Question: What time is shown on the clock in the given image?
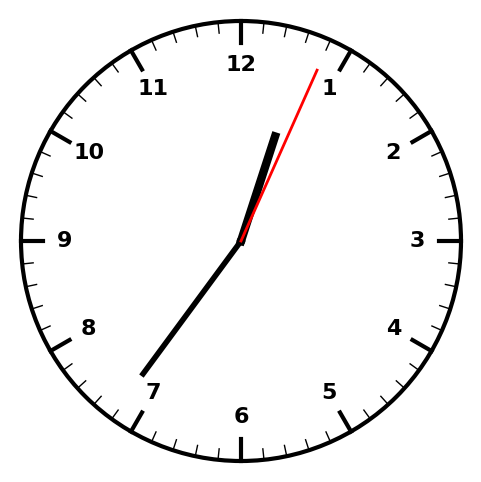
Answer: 12:36:04